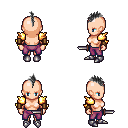
a pixel art fantasy rpg character, female body template, human, light skin, gold arm armor, magenta pants, gray mohawk hairstyle, leather bracers, metal boots, dagger, four views (front, back, left, right), 2x2 character sprite sheet, small pixel art, hard edges, no anti-aliasing